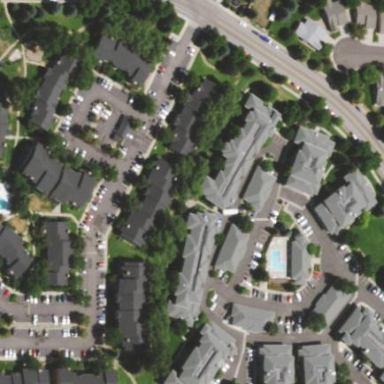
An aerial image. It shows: Apartment complex in residential neighborhood.